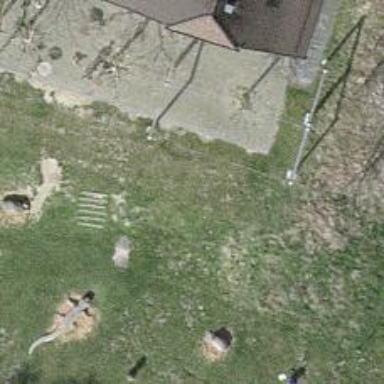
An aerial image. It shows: Playground area for leisure activities on the land.